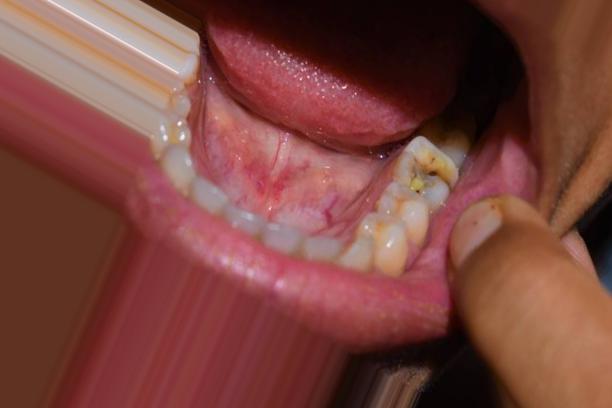
Condition: Caries